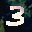
Label: 3